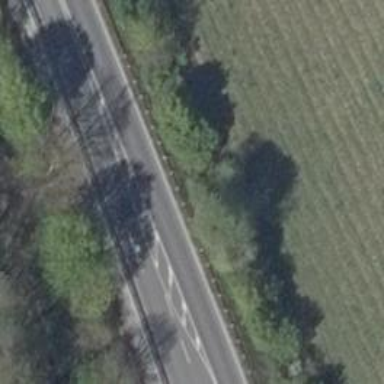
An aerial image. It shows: Secondary road with asphalt surface.